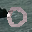
Label: 0